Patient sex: M
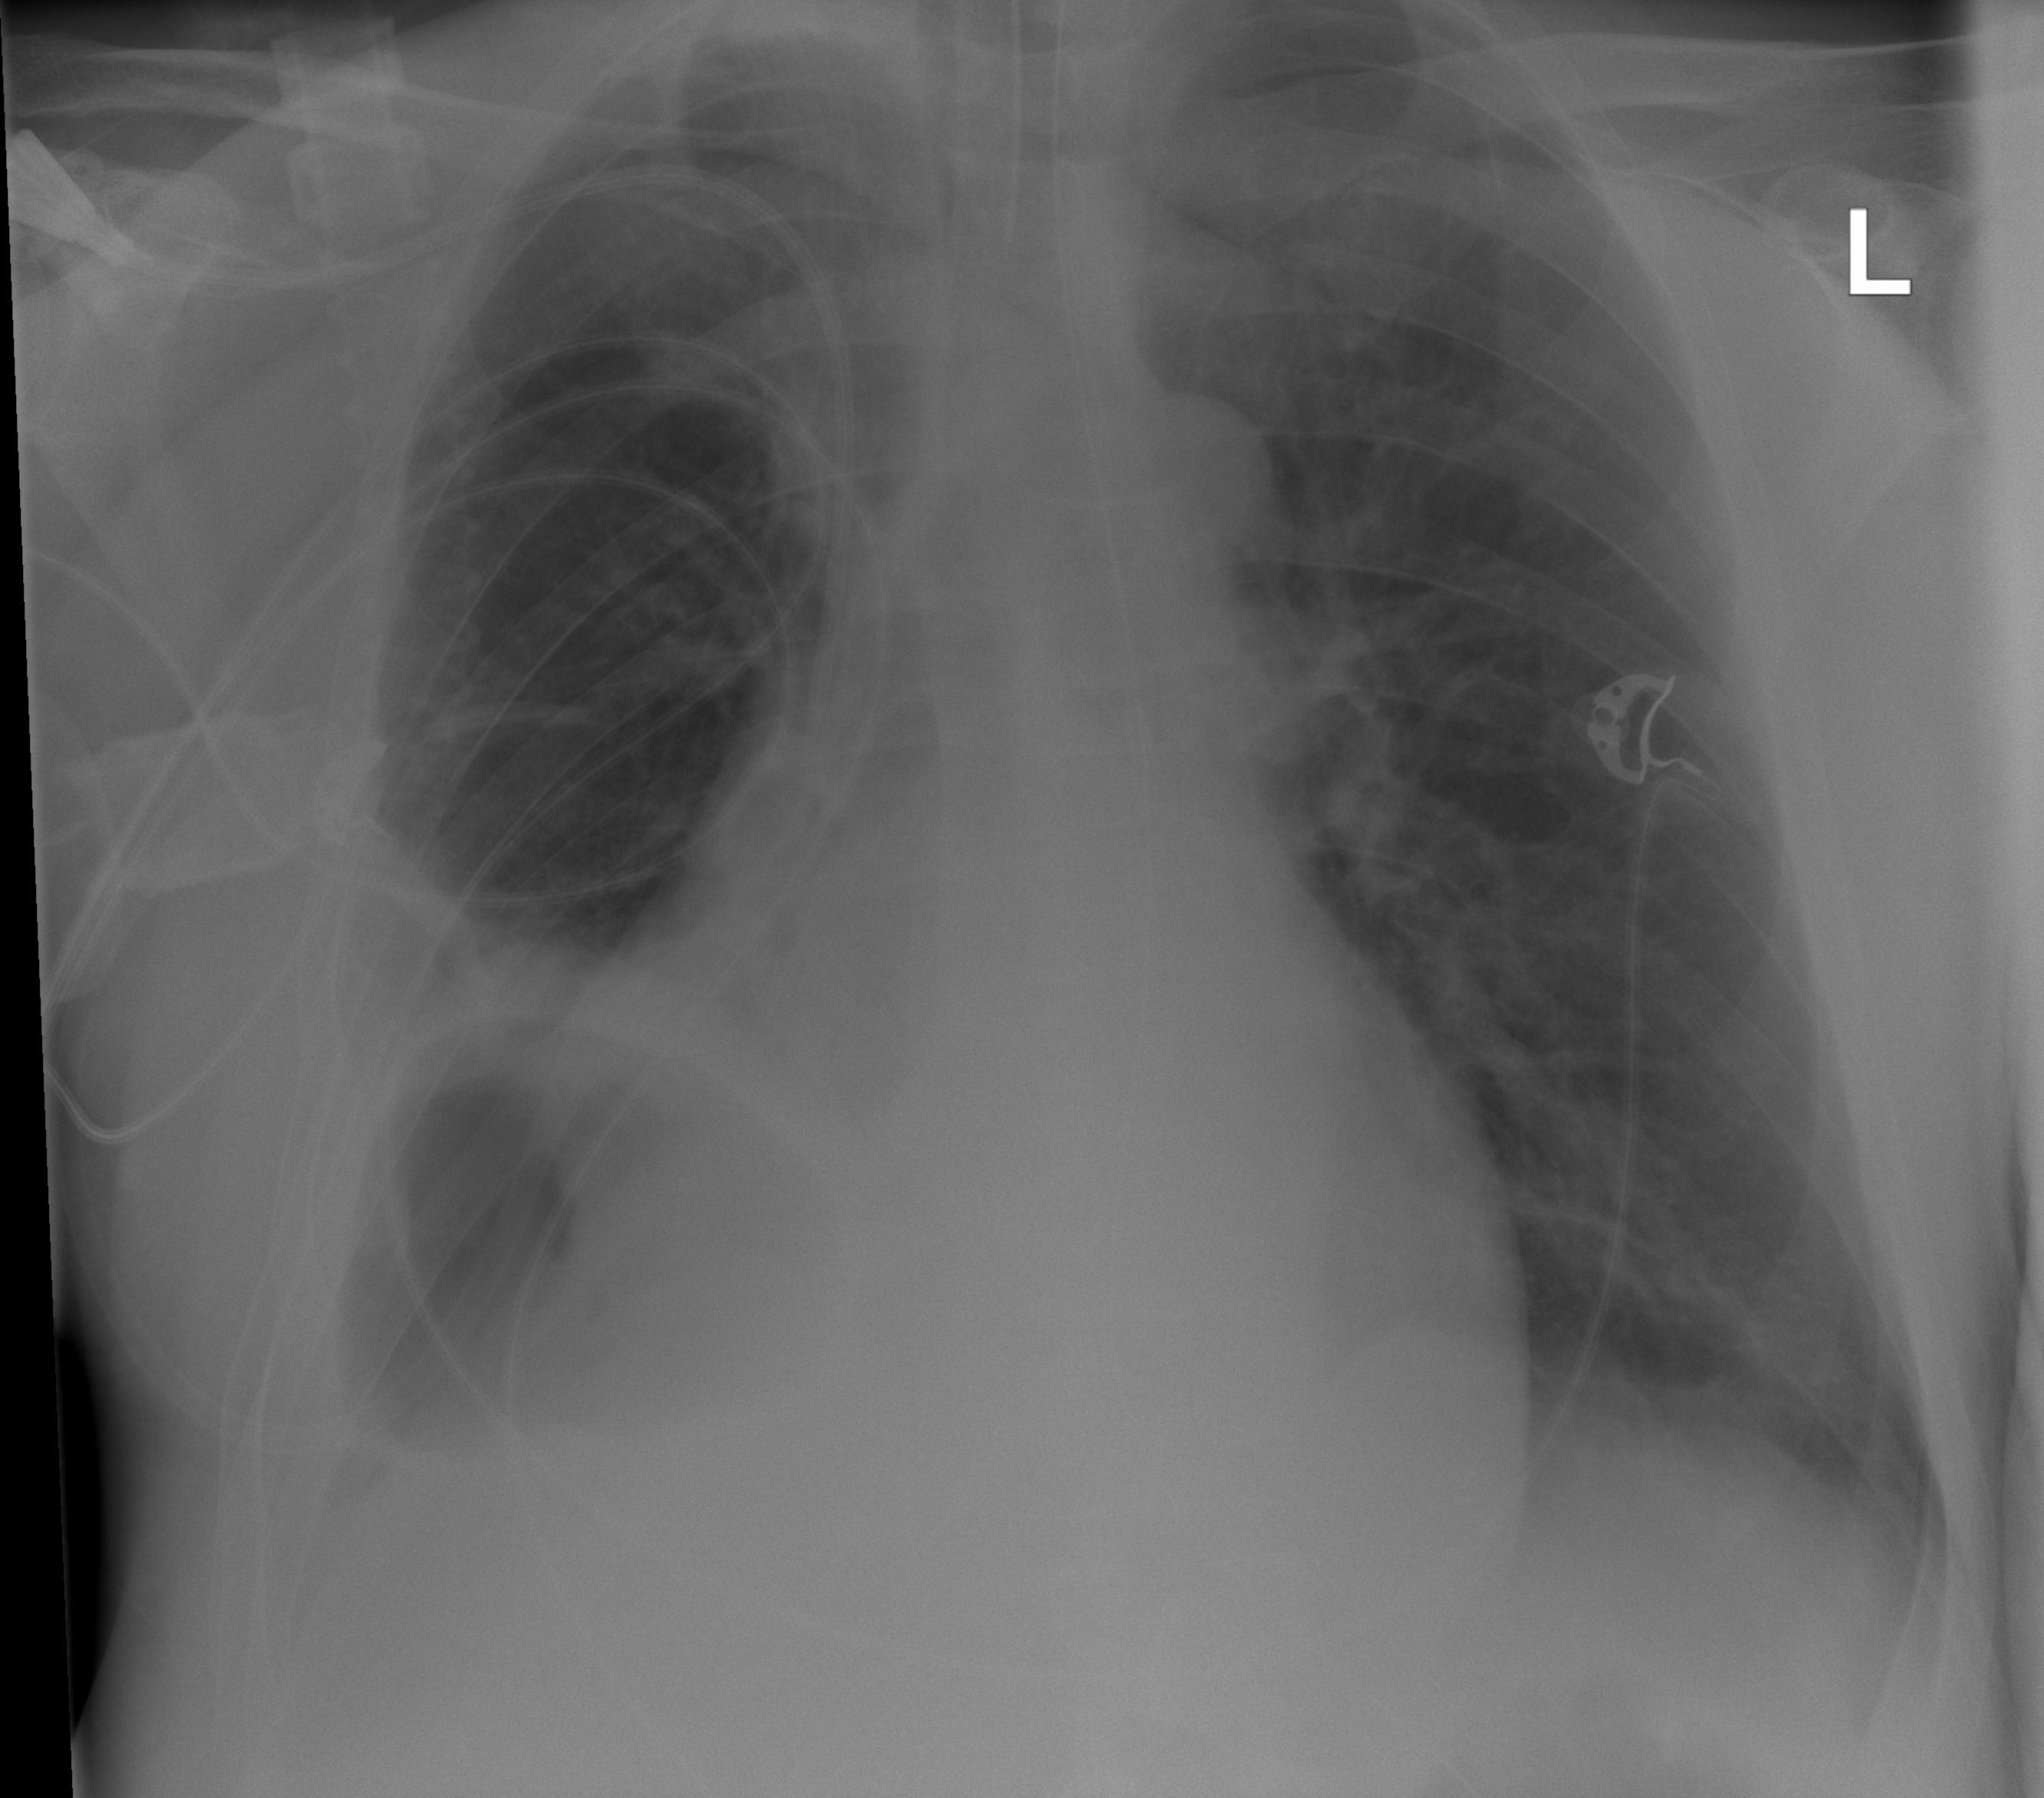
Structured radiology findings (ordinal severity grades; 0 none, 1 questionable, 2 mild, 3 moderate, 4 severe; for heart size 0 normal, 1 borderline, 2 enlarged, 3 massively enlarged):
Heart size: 2
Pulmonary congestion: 0
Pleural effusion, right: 2
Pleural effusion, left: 2
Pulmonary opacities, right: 0
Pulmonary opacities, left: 0
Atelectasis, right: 2
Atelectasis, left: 2